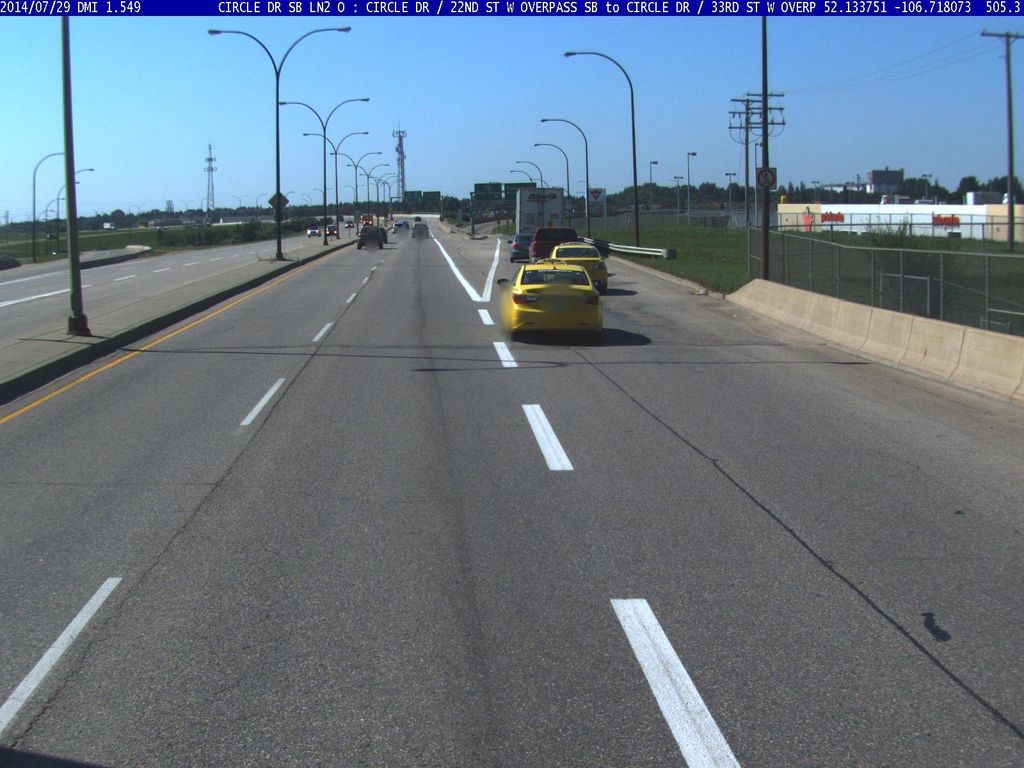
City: saskatoon